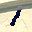
Label: 1